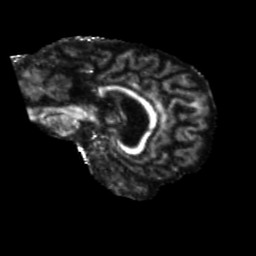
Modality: FA
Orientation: sagittal
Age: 66
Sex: female
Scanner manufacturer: siemens
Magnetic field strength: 3 T
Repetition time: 5.25 s
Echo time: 0.08 s